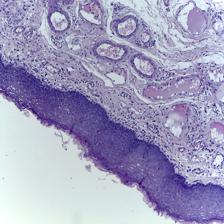
Diagnosis: Normal